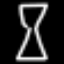
Label: hourglass